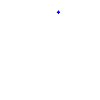
Particle: kaon